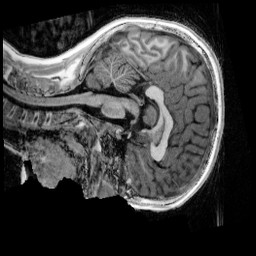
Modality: UNIT1_denoised
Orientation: sagittal
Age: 9
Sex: male
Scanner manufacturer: siemens
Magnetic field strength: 3 T
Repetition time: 4 s
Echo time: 0.00303 s